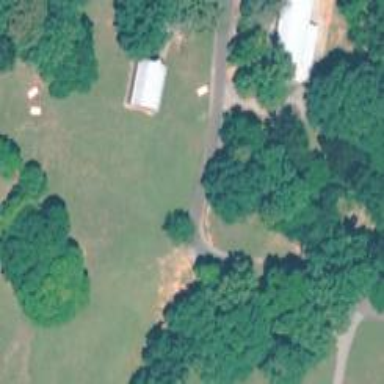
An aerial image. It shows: Disc golf hole.